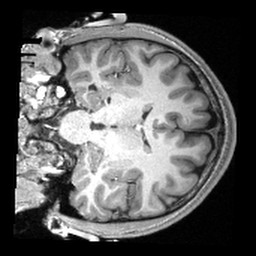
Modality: T1w
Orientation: coronal